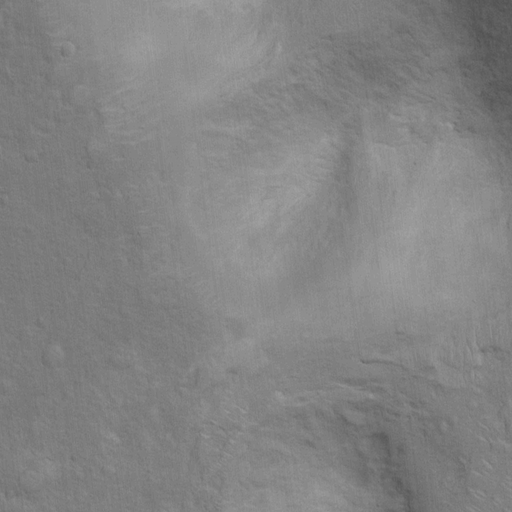
Classes present: Background, Cone